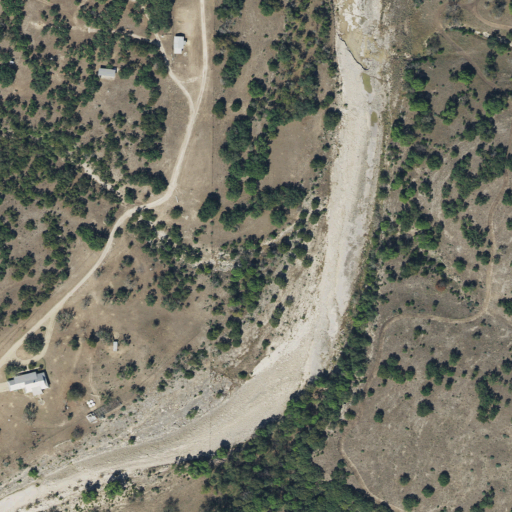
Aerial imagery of valley in Texas named Bell Hollow containing shrub, barren land, evergreen forest, and open development